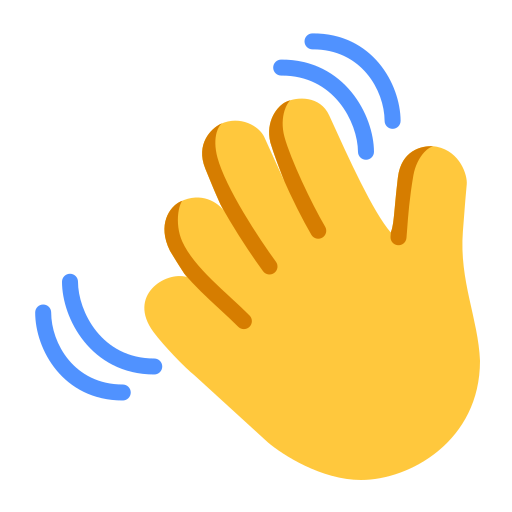
waving hand flat default